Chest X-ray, AP view. Patient: 37 years old, sex M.
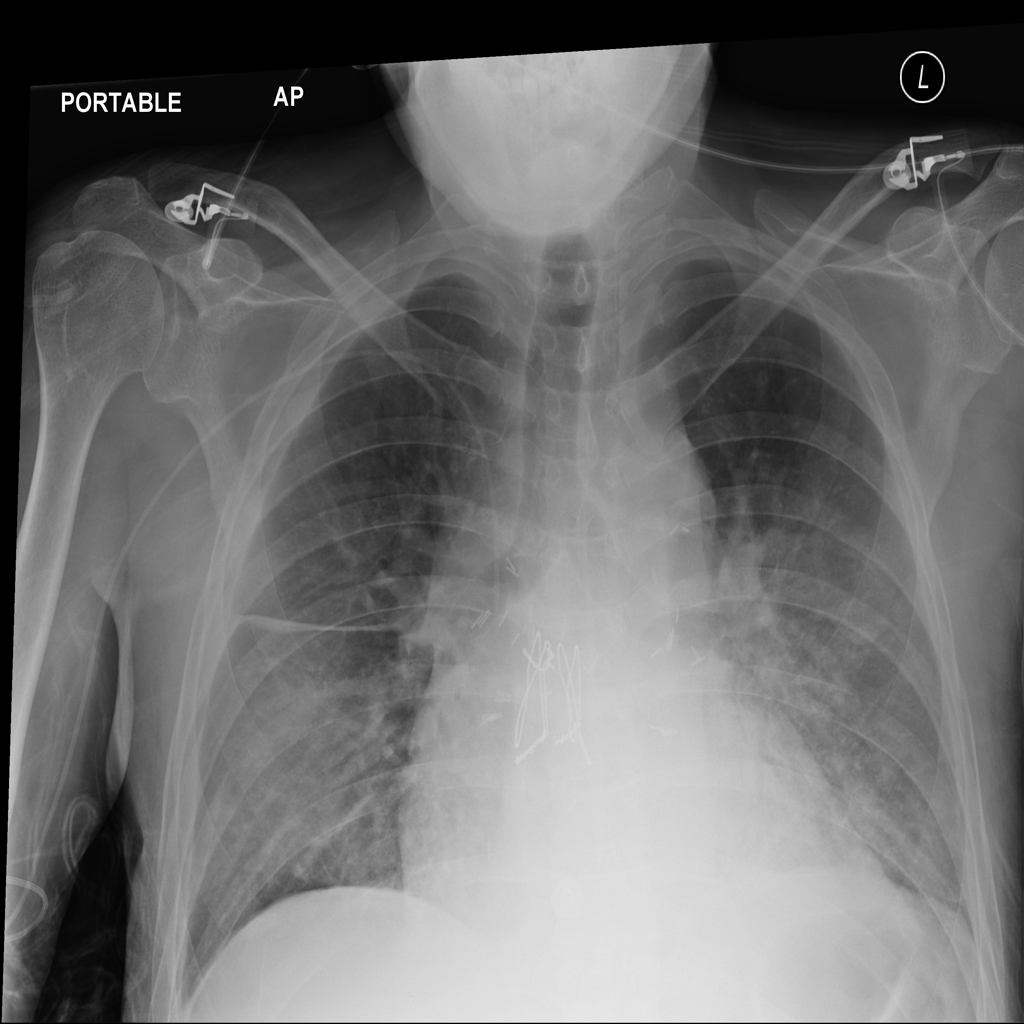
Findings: Consolidation, Infiltration, Pleural_Thickening